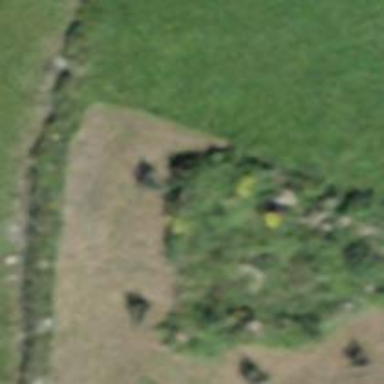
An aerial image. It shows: Dry stone wall barrier.